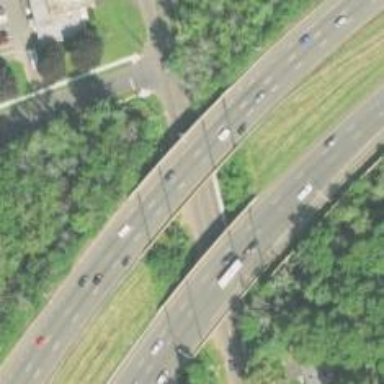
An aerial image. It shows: Bridge over motorway.